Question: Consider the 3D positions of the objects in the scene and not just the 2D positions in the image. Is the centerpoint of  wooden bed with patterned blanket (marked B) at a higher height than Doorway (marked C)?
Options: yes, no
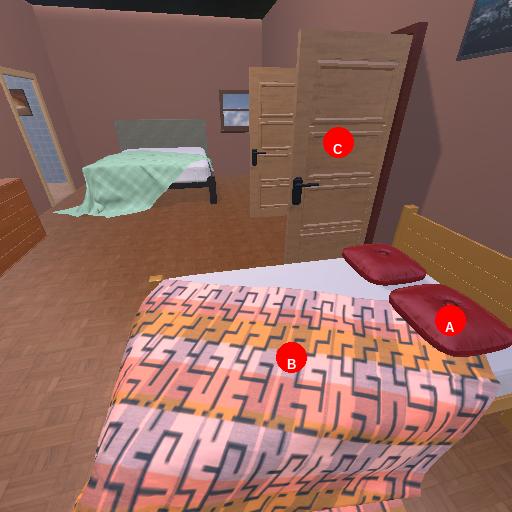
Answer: yes